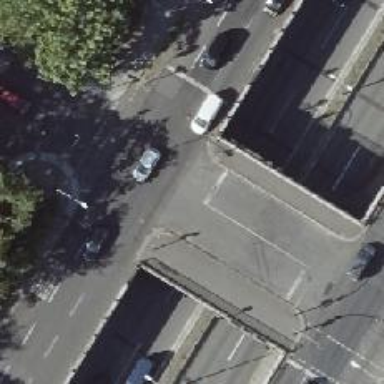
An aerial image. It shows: Residential road with asphalt surface. There is bridge with sidewalk on the left side.